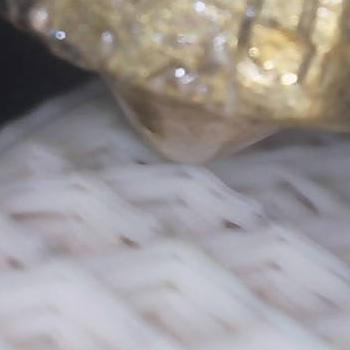
Flow rate: 35%